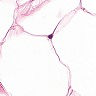
Metastatic tissue present: no